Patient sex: F
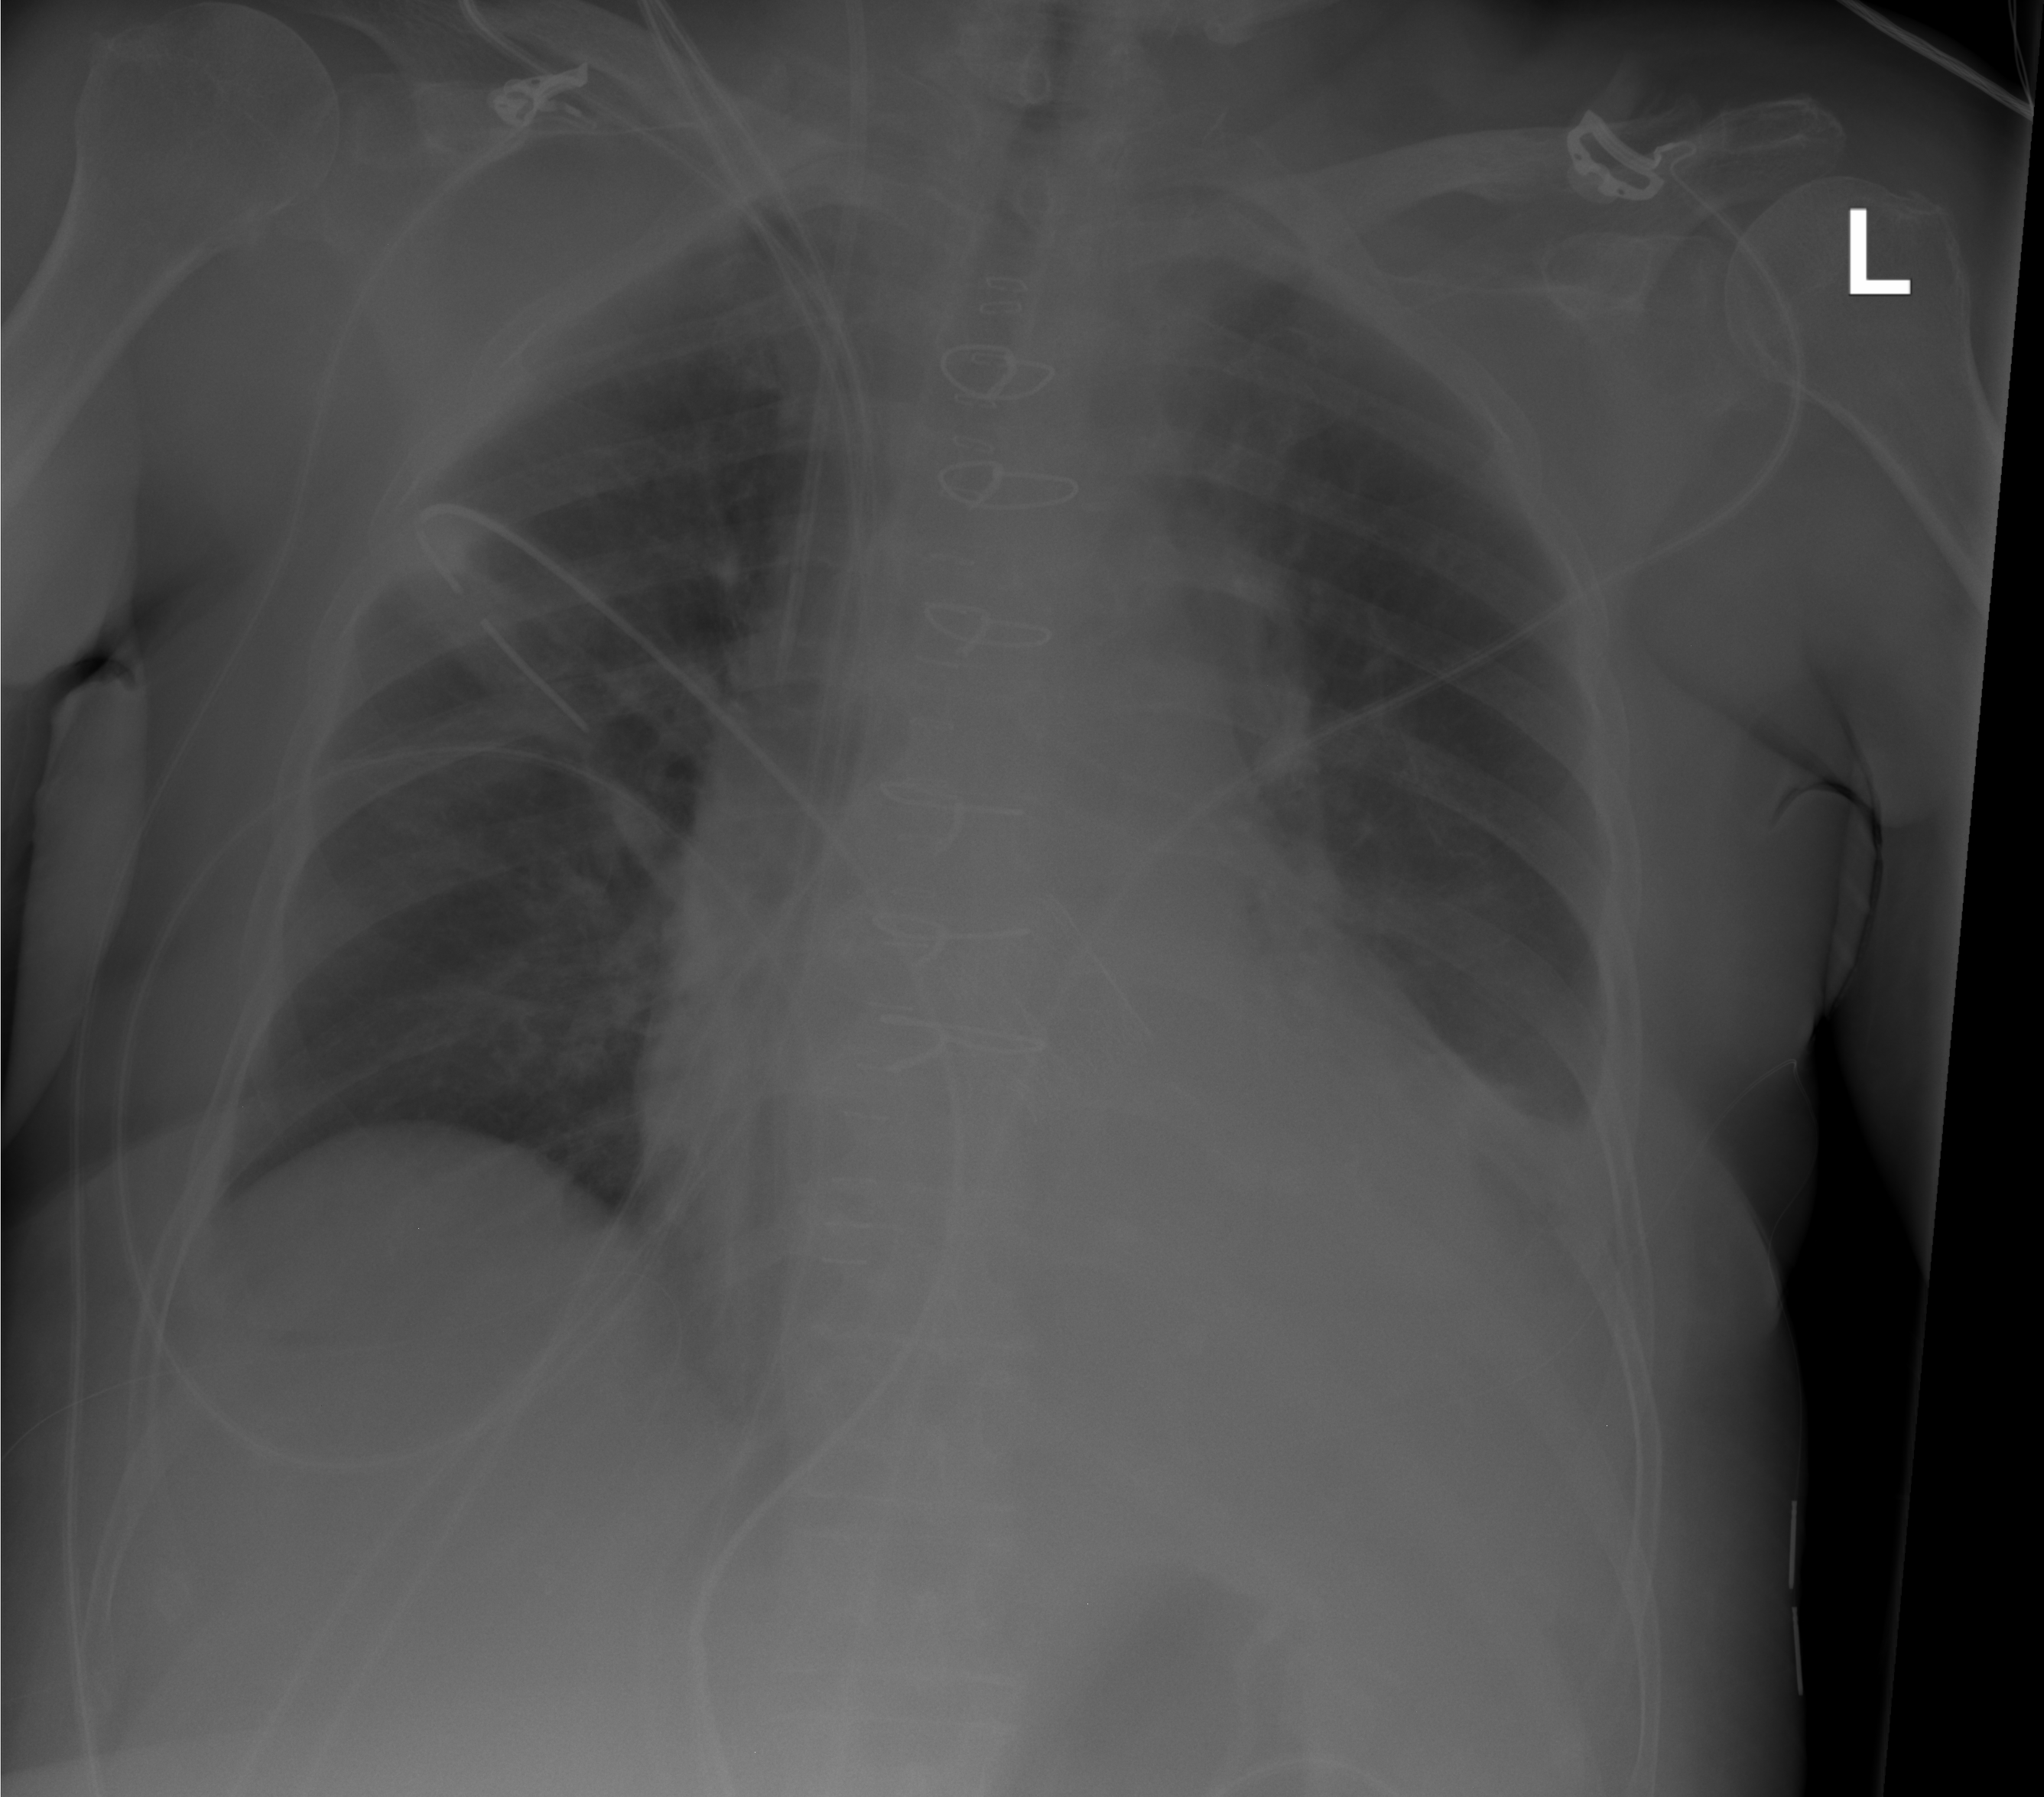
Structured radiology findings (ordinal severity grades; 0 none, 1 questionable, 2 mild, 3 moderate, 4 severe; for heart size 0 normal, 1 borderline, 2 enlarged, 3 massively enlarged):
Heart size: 2
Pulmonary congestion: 2
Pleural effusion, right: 0
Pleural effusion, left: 2
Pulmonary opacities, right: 0
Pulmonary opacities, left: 0
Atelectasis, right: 0
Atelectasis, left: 2